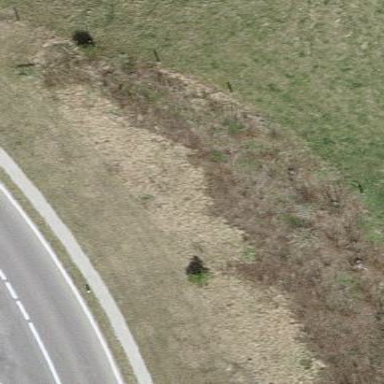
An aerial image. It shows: Patch of scrub vegetation.